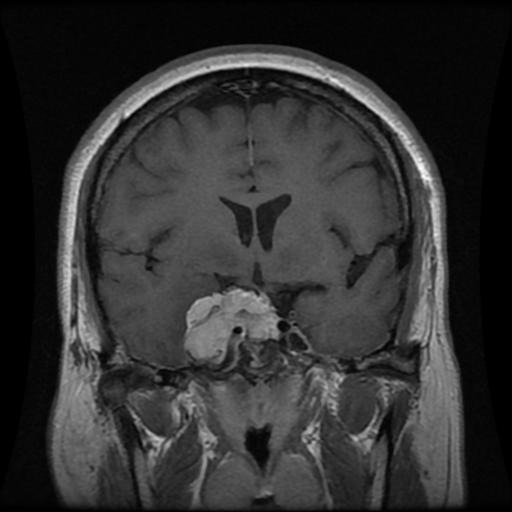
Label: meningioma